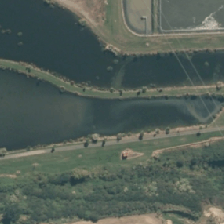
Land cover: lake_pond